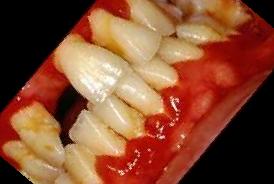
Condition: Gingivitis